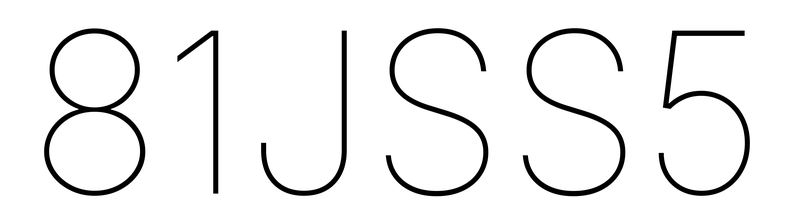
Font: Inter_Thin